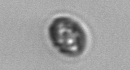
Label: Dinophyceae